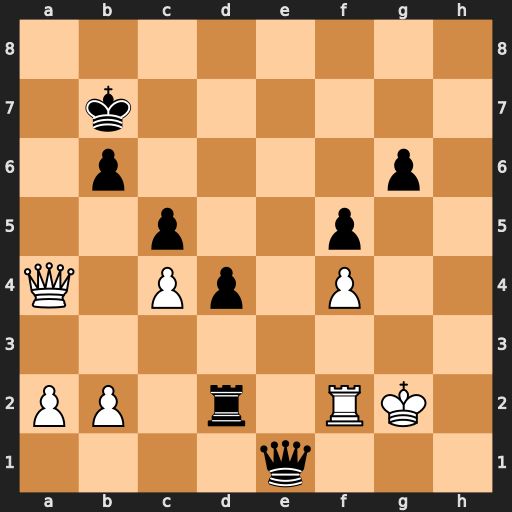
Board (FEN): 8/1k6/1p4p1/2p2p2/Q1Pp1P2/8/PP1r1RK1/4q3
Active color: w
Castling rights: -
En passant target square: -
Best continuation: Qd7+